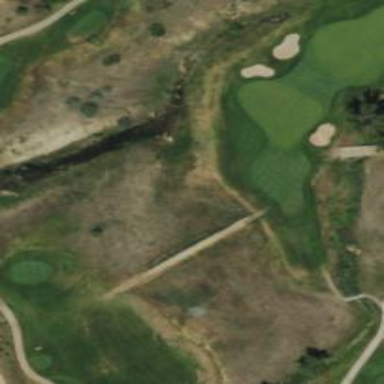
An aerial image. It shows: Service road designated as golf cart path.